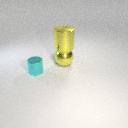
small cyan metal cylinder to the left of large yellow metal sphere